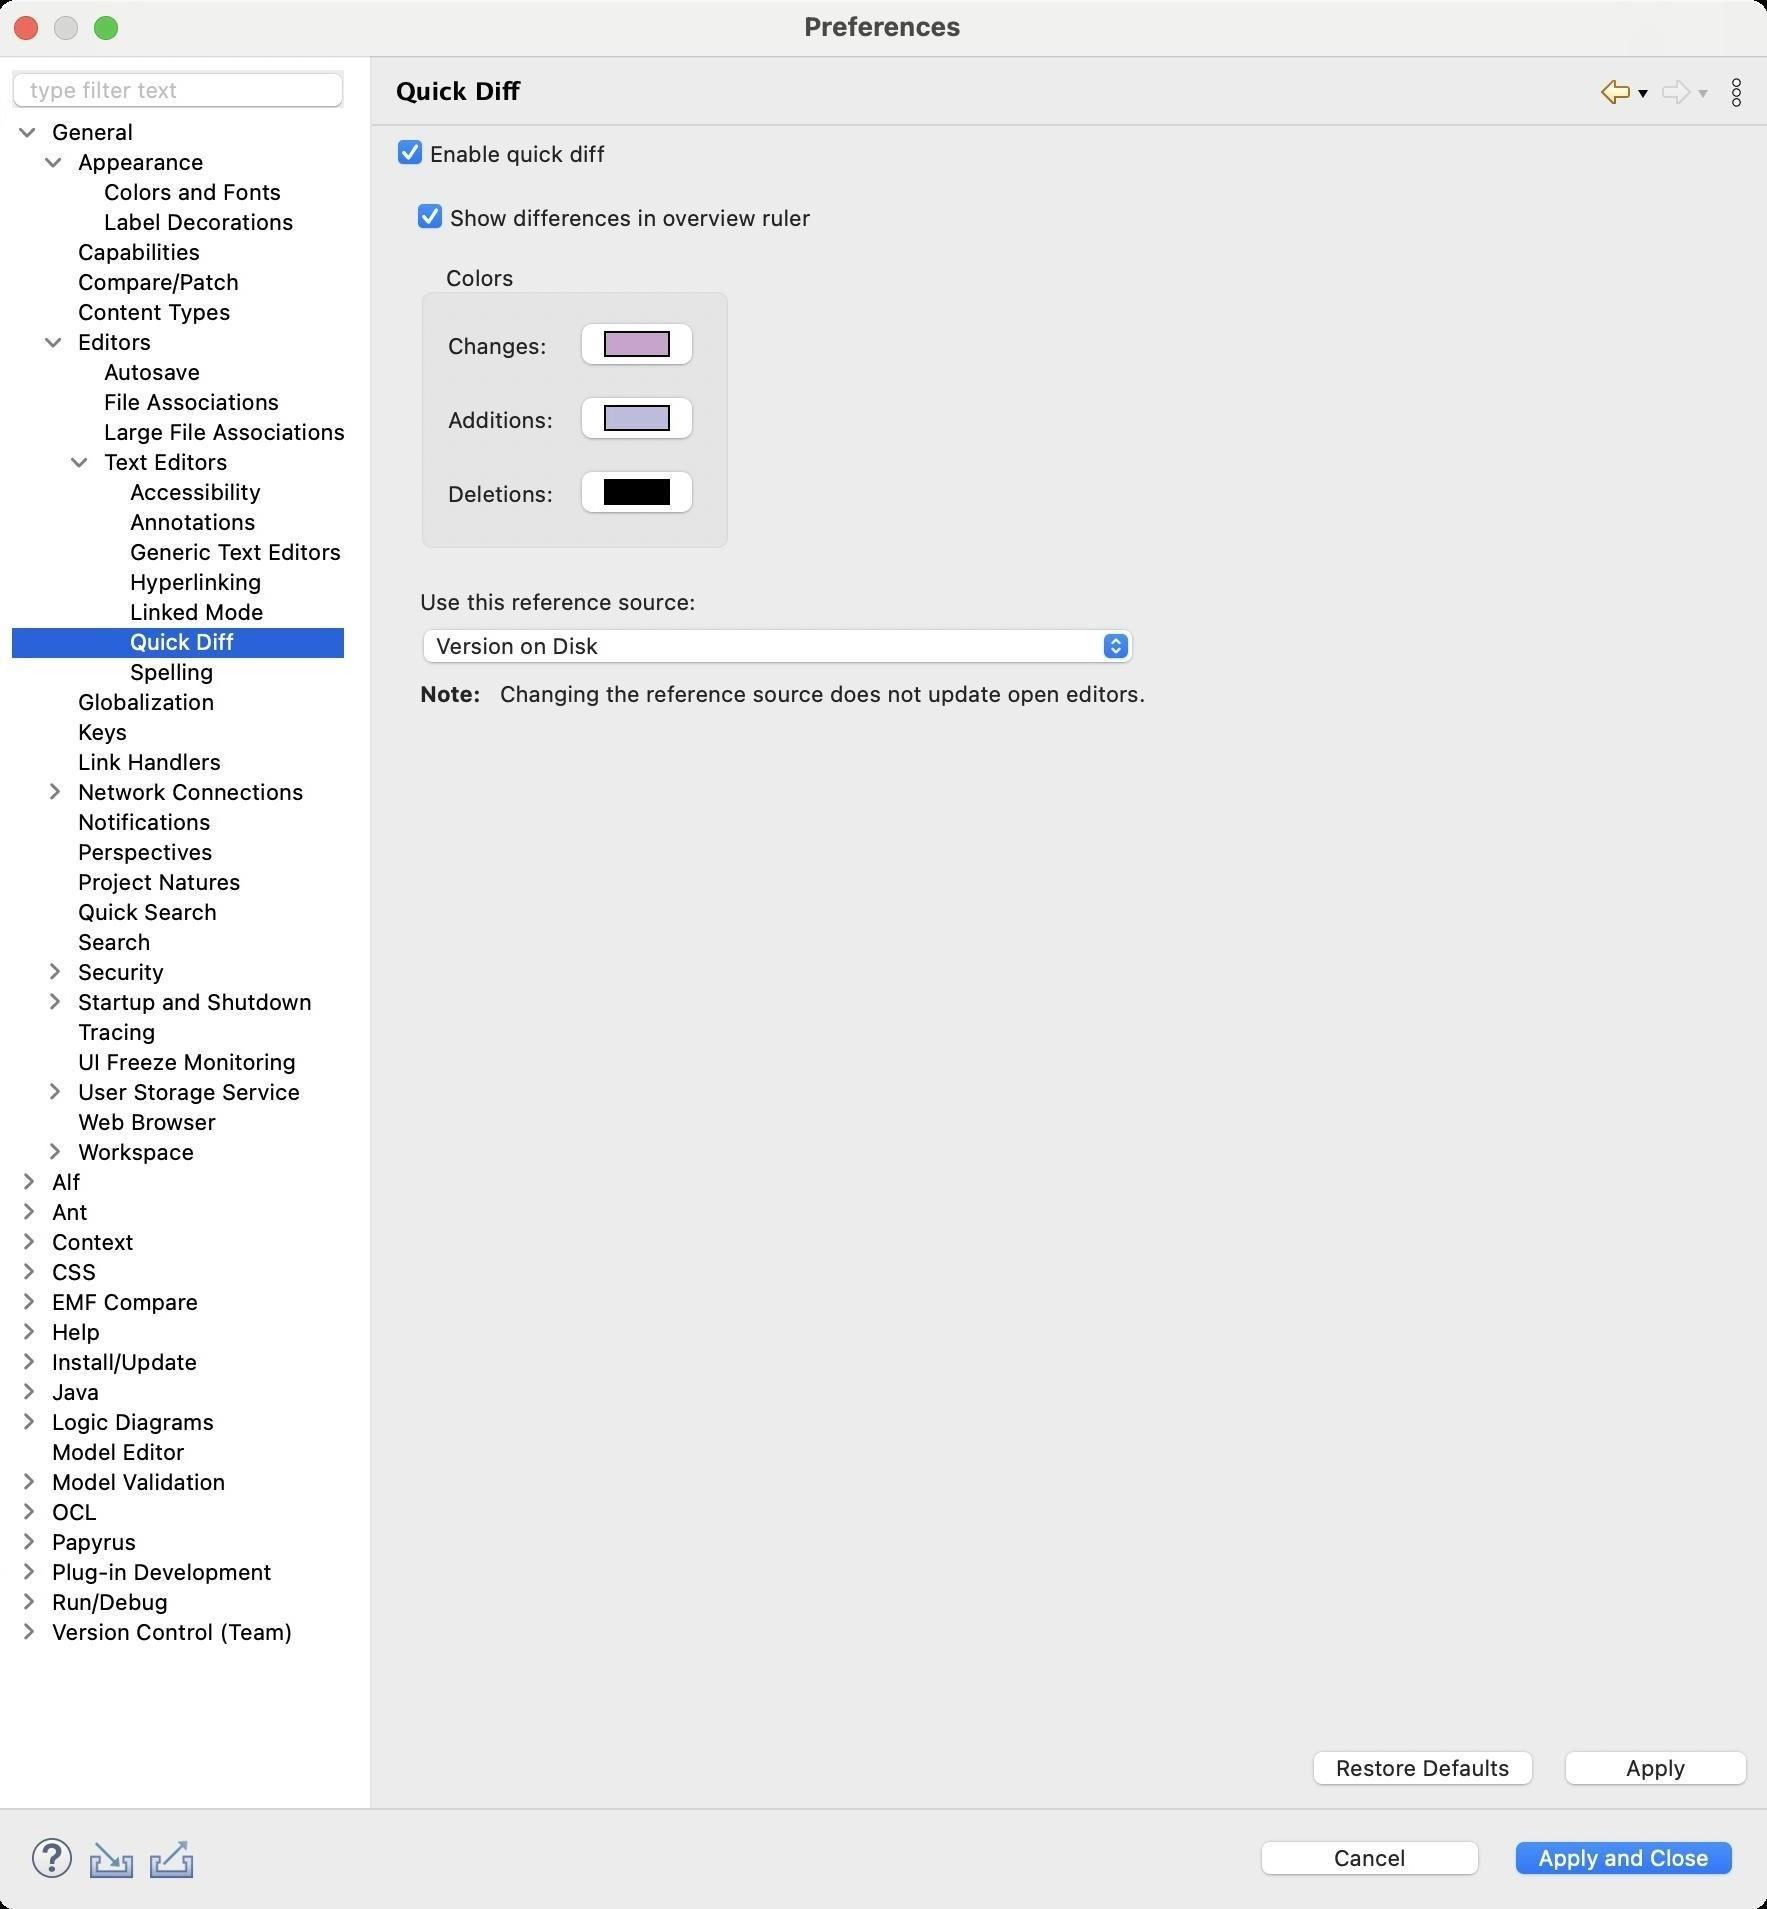
Accessibility tree:
{"name": "Preferences", "role": "AXWindow", "description": null, "role_description": "standard window", "value": null, "position": "480.00;95.00", "size": "885;955", "children": [{"name": "Apply_and_Close", "role": "AXButton", "description": null, "role_description": "button", "value": null, "position": "753.00;917.00", "size": "120;27", "children": []}, {"name": "Cancel", "role": "AXButton", "description": null, "role_description": "button", "value": null, "position": "626.00;917.00", "size": "120;27", "children": []}, {"name": null, "role": "AXToolbar", "description": null, "role_description": "toolbar", "value": null, "position": "12.00;915.00", "size": "90;30", "children": [{"name": "Help", "role": "AXCheckBox", "description": null, "role_description": "checkbox", "value": 0, "position": "12.00;915.00", "size": "30;30", "children": []}, {"name": "Import", "role": "AXButton", "description": null, "role_description": "button", "value": null, "position": "42.00;915.00", "size": "30;30", "children": []}, {"name": "Export", "role": "AXButton", "description": null, "role_description": "button", "value": null, "position": "72.00;915.00", "size": "30;30", "children": []}]}, {"name": null, "role": "AXScrollArea", "description": null, "role_description": "scroll area", "value": null, "position": "199.00;69.00", "size": "681;830", "children": [{"name": "Apply", "role": "AXButton", "description": null, "role_description": "button", "value": null, "position": "778.00;872.00", "size": "102;27", "children": []}, {"name": "Restore_Defaults", "role": "AXButton", "description": null, "role_description": "button", "value": null, "position": "652.00;872.00", "size": "121;27", "children": []}, {"name": null, "role": "AXStaticText", "description": null, "role_description": "text", "value": "Changing the reference source does not update open editors.", "position": "249.00;340.00", "size": "327;14", "children": []}, {"name": null, "role": "AXStaticText", "description": null, "role_description": "text", "value": "Note:", "position": "209.00;340.00", "size": "35;14", "children": []}, {"name": null, "role": "AXPopUpButton", "description": null, "role_description": "pop up button", "value": "Version on Disk", "position": "209.00;313.00", "size": "362;22", "children": []}, {"name": null, "role": "AXStaticText", "description": null, "role_description": "text", "value": "Use this reference source:", "position": "209.00;294.00", "size": "367;14", "children": []}, {"name": null, "role": "AXStaticText", "description": null, "role_description": "text", "value": "", "position": "199.00;283.00", "size": "377;6", "children": []}, {"name": null, "role": "AXGroup", "description": null, "role_description": "group", "value": null, "position": "209.00;132.00", "size": "159;146", "children": [{"name": "Color_Selector", "role": "AXButton", "description": null, "role_description": "button", "value": null, "position": "285.00;231.00", "size": "69;32", "children": []}, {"name": null, "role": "AXStaticText", "description": null, "role_description": "text", "value": "Deletions:", "position": "223.00;240.00", "size": "57;14", "children": []}, {"name": "Color_Selector", "role": "AXButton", "description": null, "role_description": "button", "value": null, "position": "285.00;194.00", "size": "69;32", "children": []}, {"name": null, "role": "AXStaticText", "description": null, "role_description": "text", "value": "Additions:", "position": "223.00;203.00", "size": "57;14", "children": []}, {"name": "Color_Selector", "role": "AXButton", "description": null, "role_description": "button", "value": null, "position": "285.00;157.00", "size": "69;32", "children": []}, {"name": null, "role": "AXStaticText", "description": null, "role_description": "text", "value": "Changes:", "position": "223.00;166.00", "size": "54;14", "children": []}, {"name": null, "role": "AXStaticText", "description": null, "role_description": "text", "value": "Colors", "position": "220.00;132.00", "size": "42;14", "children": []}]}, {"name": null, "role": "AXStaticText", "description": null, "role_description": "text", "value": "", "position": "209.00;122.00", "size": "367;5", "children": []}, {"name": "Show_differences_in_overview_ruler", "role": "AXCheckBox", "description": null, "role_description": "checkbox", "value": 1, "position": "209.00;101.00", "size": "202;16", "children": []}, {"name": null, "role": "AXStaticText", "description": null, "role_description": "text", "value": "", "position": "199.00;90.00", "size": "377;6", "children": []}, {"name": "Enable_quick_diff", "role": "AXCheckBox", "description": null, "role_description": "checkbox", "value": 1, "position": "199.00;69.00", "size": "109;16", "children": []}]}, {"name": null, "role": "AXToolbar", "description": "", "role_description": "toolbar", "value": null, "position": "798.00;35.00", "size": "82;22", "children": [{"name": "Back_to_Linked_Mode", "role": "AXMenuButton", "description": null, "role_description": "menu button", "value": null, "position": "798.00;35.00", "size": "22;22", "children": []}, {"name": "Forward", "role": "AXMenuButton", "description": null, "role_description": "menu button", "value": null, "position": "828.00;35.00", "size": "22;22", "children": []}, {"name": "Additional_Dialog_Actions", "role": "AXButton", "description": null, "role_description": "button", "value": null, "position": "858.00;35.00", "size": "22;22", "children": []}]}, {"name": null, "role": "AXStaticText", "description": "", "role_description": "text", "value": "Quick Diff", "position": "196.00;35.00", "size": "595;21", "children": []}, {"name": null, "role": "AXSplitter", "description": null, "role_description": "splitter", "value": 180, "position": "180.00;28.00", "size": "5;876", "children": []}, {"name": null, "role": "AXScrollArea", "description": null, "role_description": "scroll area", "value": null, "position": "7.00;59.00", "size": "166;845", "children": [{"name": null, "role": "AXOutline", "description": null, "role_description": "outline", "value": null, "position": "7.00;59.00", "size": "167;845", "children": [{"name": null, "role": "AXRow", "description": null, "role_description": "outline row", "value": null, "position": "7.00;59.00", "size": "167;15", "children": [{"name": null, "role": "AXGroup", "description": null, "role_description": "group", "value": null, "position": "7.00;59.00", "size": "167;15", "children": [{"name": null, "role": "AXDisclosureTriangle", "description": null, "role_description": "disclosure triangle", "value": 1, "position": "9.00;59.00", "size": "12;14", "children": []}, {"name": null, "role": "AXStaticText", "description": null, "role_description": "text", "value": "General", "position": "25.00;59.00", "size": "148;14", "children": []}]}]}, {"name": null, "role": "AXRow", "description": null, "role_description": "outline row", "value": null, "position": "7.00;74.00", "size": "167;15", "children": [{"name": null, "role": "AXGroup", "description": null, "role_description": "group", "value": null, "position": "7.00;74.00", "size": "167;15", "children": [{"name": null, "role": "AXDisclosureTriangle", "description": null, "role_description": "disclosure triangle", "value": 1, "position": "22.00;74.00", "size": "12;14", "children": []}, {"name": null, "role": "AXStaticText", "description": null, "role_description": "text", "value": "Appearance", "position": "38.00;74.00", "size": "135;14", "children": []}]}]}, {"name": null, "role": "AXRow", "description": null, "role_description": "outline row", "value": null, "position": "7.00;89.00", "size": "167;15", "children": [{"name": null, "role": "AXStaticText", "description": null, "role_description": "text", "value": "Colors and Fonts", "position": "51.00;89.00", "size": "122;14", "children": []}]}, {"name": null, "role": "AXRow", "description": null, "role_description": "outline row", "value": null, "position": "7.00;104.00", "size": "167;15", "children": [{"name": null, "role": "AXStaticText", "description": null, "role_description": "text", "value": "Label Decorations", "position": "51.00;104.00", "size": "122;14", "children": []}]}, {"name": null, "role": "AXRow", "description": null, "role_description": "outline row", "value": null, "position": "7.00;119.00", "size": "167;15", "children": [{"name": null, "role": "AXStaticText", "description": null, "role_description": "text", "value": "Capabilities", "position": "38.00;119.00", "size": "135;14", "children": []}]}, {"name": null, "role": "AXRow", "description": null, "role_description": "outline row", "value": null, "position": "7.00;134.00", "size": "167;15", "children": [{"name": null, "role": "AXStaticText", "description": null, "role_description": "text", "value": "Compare/Patch", "position": "38.00;134.00", "size": "135;14", "children": []}]}, {"name": null, "role": "AXRow", "description": null, "role_description": "outline row", "value": null, "position": "7.00;149.00", "size": "167;15", "children": [{"name": null, "role": "AXStaticText", "description": null, "role_description": "text", "value": "Content Types", "position": "38.00;149.00", "size": "135;14", "children": []}]}, {"name": null, "role": "AXRow", "description": null, "role_description": "outline row", "value": null, "position": "7.00;164.00", "size": "167;15", "children": [{"name": null, "role": "AXGroup", "description": null, "role_description": "group", "value": null, "position": "7.00;164.00", "size": "167;15", "children": [{"name": null, "role": "AXDisclosureTriangle", "description": null, "role_description": "disclosure triangle", "value": 1, "position": "22.00;164.00", "size": "12;14", "children": []}, {"name": null, "role": "AXStaticText", "description": null, "role_description": "text", "value": "Editors", "position": "38.00;164.00", "size": "135;14", "children": []}]}]}, {"name": null, "role": "AXRow", "description": null, "role_description": "outline row", "value": null, "position": "7.00;179.00", "size": "167;15", "children": [{"name": null, "role": "AXStaticText", "description": null, "role_description": "text", "value": "Autosave", "position": "51.00;179.00", "size": "122;14", "children": []}]}, {"name": null, "role": "AXRow", "description": null, "role_description": "outline row", "value": null, "position": "7.00;194.00", "size": "167;15", "children": [{"name": null, "role": "AXStaticText", "description": null, "role_description": "text", "value": "File Associations", "position": "51.00;194.00", "size": "122;14", "children": []}]}, {"name": null, "role": "AXRow", "description": null, "role_description": "outline row", "value": null, "position": "7.00;209.00", "size": "167;15", "children": [{"name": null, "role": "AXStaticText", "description": null, "role_description": "text", "value": "Large File Associations", "position": "51.00;209.00", "size": "122;14", "children": []}]}, {"name": null, "role": "AXRow", "description": null, "role_description": "outline row", "value": null, "position": "7.00;224.00", "size": "167;15", "children": [{"name": null, "role": "AXGroup", "description": null, "role_description": "group", "value": null, "position": "7.00;224.00", "size": "167;15", "children": [{"name": null, "role": "AXDisclosureTriangle", "description": null, "role_description": "disclosure triangle", "value": 1, "position": "35.00;224.00", "size": "12;14", "children": []}, {"name": null, "role": "AXStaticText", "description": null, "role_description": "text", "value": "Text Editors", "position": "51.00;224.00", "size": "122;14", "children": []}]}]}, {"name": null, "role": "AXRow", "description": null, "role_description": "outline row", "value": null, "position": "7.00;239.00", "size": "167;15", "children": [{"name": null, "role": "AXStaticText", "description": null, "role_description": "text", "value": "Accessibility", "position": "64.00;239.00", "size": "109;14", "children": []}]}, {"name": null, "role": "AXRow", "description": null, "role_description": "outline row", "value": null, "position": "7.00;254.00", "size": "167;15", "children": [{"name": null, "role": "AXStaticText", "description": null, "role_description": "text", "value": "Annotations", "position": "64.00;254.00", "size": "109;14", "children": []}]}, {"name": null, "role": "AXRow", "description": null, "role_description": "outline row", "value": null, "position": "7.00;269.00", "size": "167;15", "children": [{"name": null, "role": "AXStaticText", "description": null, "role_description": "text", "value": "Generic Text Editors", "position": "64.00;269.00", "size": "109;14", "children": []}]}, {"name": null, "role": "AXRow", "description": null, "role_description": "outline row", "value": null, "position": "7.00;284.00", "size": "167;15", "children": [{"name": null, "role": "AXStaticText", "description": null, "role_description": "text", "value": "Hyperlinking", "position": "64.00;284.00", "size": "109;14", "children": []}]}, {"name": null, "role": "AXRow", "description": null, "role_description": "outline row", "value": null, "position": "7.00;299.00", "size": "167;15", "children": [{"name": null, "role": "AXStaticText", "description": null, "role_description": "text", "value": "Linked Mode", "position": "64.00;299.00", "size": "109;14", "children": []}]}, {"name": null, "role": "AXRow", "description": null, "role_description": "outline row", "value": null, "position": "7.00;314.00", "size": "167;15", "children": [{"name": null, "role": "AXStaticText", "description": null, "role_description": "text", "value": "Quick Diff", "position": "64.00;314.00", "size": "109;14", "children": []}]}, {"name": null, "role": "AXRow", "description": null, "role_description": "outline row", "value": null, "position": "7.00;329.00", "size": "167;15", "children": [{"name": null, "role": "AXStaticText", "description": null, "role_description": "text", "value": "Spelling", "position": "64.00;329.00", "size": "109;14", "children": []}]}, {"name": null, "role": "AXRow", "description": null, "role_description": "outline row", "value": null, "position": "7.00;344.00", "size": "167;15", "children": [{"name": null, "role": "AXStaticText", "description": null, "role_description": "text", "value": "Globalization", "position": "38.00;344.00", "size": "135;14", "children": []}]}, {"name": null, "role": "AXRow", "description": null, "role_description": "outline row", "value": null, "position": "7.00;359.00", "size": "167;15", "children": [{"name": null, "role": "AXStaticText", "description": null, "role_description": "text", "value": "Keys", "position": "38.00;359.00", "size": "135;14", "children": []}]}, {"name": null, "role": "AXRow", "description": null, "role_description": "outline row", "value": null, "position": "7.00;374.00", "size": "167;15", "children": [{"name": null, "role": "AXStaticText", "description": null, "role_description": "text", "value": "Link Handlers", "position": "38.00;374.00", "size": "135;14", "children": []}]}, {"name": null, "role": "AXRow", "description": null, "role_description": "outline row", "value": null, "position": "7.00;389.00", "size": "167;15", "children": [{"name": null, "role": "AXGroup", "description": null, "role_description": "group", "value": null, "position": "7.00;389.00", "size": "167;15", "children": [{"name": null, "role": "AXDisclosureTriangle", "description": null, "role_description": "disclosure triangle", "value": 0, "position": "22.00;389.00", "size": "12;14", "children": []}, {"name": null, "role": "AXStaticText", "description": null, "role_description": "text", "value": "Network Connections", "position": "38.00;389.00", "size": "135;14", "children": []}]}]}, {"name": null, "role": "AXRow", "description": null, "role_description": "outline row", "value": null, "position": "7.00;404.00", "size": "167;15", "children": [{"name": null, "role": "AXStaticText", "description": null, "role_description": "text", "value": "Notifications", "position": "38.00;404.00", "size": "135;14", "children": []}]}, {"name": null, "role": "AXRow", "description": null, "role_description": "outline row", "value": null, "position": "7.00;419.00", "size": "167;15", "children": [{"name": null, "role": "AXStaticText", "description": null, "role_description": "text", "value": "Perspectives", "position": "38.00;419.00", "size": "135;14", "children": []}]}, {"name": null, "role": "AXRow", "description": null, "role_description": "outline row", "value": null, "position": "7.00;434.00", "size": "167;15", "children": [{"name": null, "role": "AXStaticText", "description": null, "role_description": "text", "value": "Project Natures", "position": "38.00;434.00", "size": "135;14", "children": []}]}, {"name": null, "role": "AXRow", "description": null, "role_description": "outline row", "value": null, "position": "7.00;449.00", "size": "167;15", "children": [{"name": null, "role": "AXStaticText", "description": null, "role_description": "text", "value": "Quick Search", "position": "38.00;449.00", "size": "135;14", "children": []}]}, {"name": null, "role": "AXRow", "description": null, "role_description": "outline row", "value": null, "position": "7.00;464.00", "size": "167;15", "children": [{"name": null, "role": "AXStaticText", "description": null, "role_description": "text", "value": "Search", "position": "38.00;464.00", "size": "135;14", "children": []}]}, {"name": null, "role": "AXRow", "description": null, "role_description": "outline row", "value": null, "position": "7.00;479.00", "size": "167;15", "children": [{"name": null, "role": "AXGroup", "description": null, "role_description": "group", "value": null, "position": "7.00;479.00", "size": "167;15", "children": [{"name": null, "role": "AXDisclosureTriangle", "description": null, "role_description": "disclosure triangle", "value": 0, "position": "22.00;479.00", "size": "12;14", "children": []}, {"name": null, "role": "AXStaticText", "description": null, "role_description": "text", "value": "Security", "position": "38.00;479.00", "size": "135;14", "children": []}]}]}, {"name": null, "role": "AXRow", "description": null, "role_description": "outline row", "value": null, "position": "7.00;494.00", "size": "167;15", "children": [{"name": null, "role": "AXGroup", "description": null, "role_description": "group", "value": null, "position": "7.00;494.00", "size": "167;15", "children": [{"name": null, "role": "AXDisclosureTriangle", "description": null, "role_description": "disclosure triangle", "value": 0, "position": "22.00;494.00", "size": "12;14", "children": []}, {"name": null, "role": "AXStaticText", "description": null, "role_description": "text", "value": "Startup and Shutdown", "position": "38.00;494.00", "size": "135;14", "children": []}]}]}, {"name": null, "role": "AXRow", "description": null, "role_description": "outline row", "value": null, "position": "7.00;509.00", "size": "167;15", "children": [{"name": null, "role": "AXStaticText", "description": null, "role_description": "text", "value": "Tracing", "position": "38.00;509.00", "size": "135;14", "children": []}]}, {"name": null, "role": "AXRow", "description": null, "role_description": "outline row", "value": null, "position": "7.00;524.00", "size": "167;15", "children": [{"name": null, "role": "AXStaticText", "description": null, "role_description": "text", "value": "UI Freeze Monitoring", "position": "38.00;524.00", "size": "135;14", "children": []}]}, {"name": null, "role": "AXRow", "description": null, "role_description": "outline row", "value": null, "position": "7.00;539.00", "size": "167;15", "children": [{"name": null, "role": "AXGroup", "description": null, "role_description": "group", "value": null, "position": "7.00;539.00", "size": "167;15", "children": [{"name": null, "role": "AXDisclosureTriangle", "description": null, "role_description": "disclosure triangle", "value": 0, "position": "22.00;539.00", "size": "12;14", "children": []}, {"name": null, "role": "AXStaticText", "description": null, "role_description": "text", "value": "User Storage Service", "position": "38.00;539.00", "size": "135;14", "children": []}]}]}, {"name": null, "role": "AXRow", "description": null, "role_description": "outline row", "value": null, "position": "7.00;554.00", "size": "167;15", "children": [{"name": null, "role": "AXStaticText", "description": null, "role_description": "text", "value": "Web Browser", "position": "38.00;554.00", "size": "135;14", "children": []}]}, {"name": null, "role": "AXRow", "description": null, "role_description": "outline row", "value": null, "position": "7.00;569.00", "size": "167;15", "children": [{"name": null, "role": "AXGroup", "description": null, "role_description": "group", "value": null, "position": "7.00;569.00", "size": "167;15", "children": [{"name": null, "role": "AXDisclosureTriangle", "description": null, "role_description": "disclosure triangle", "value": 0, "position": "22.00;569.00", "size": "12;14", "children": []}, {"name": null, "role": "AXStaticText", "description": null, "role_description": "text", "value": "Workspace", "position": "38.00;569.00", "size": "135;14", "children": []}]}]}, {"name": null, "role": "AXRow", "description": null, "role_description": "outline row", "value": null, "position": "7.00;584.00", "size": "167;15", "children": [{"name": null, "role": "AXGroup", "description": null, "role_description": "group", "value": null, "position": "7.00;584.00", "size": "167;15", "children": [{"name": null, "role": "AXDisclosureTriangle", "description": null, "role_description": "disclosure triangle", "value": 0, "position": "9.00;584.00", "size": "12;14", "children": []}, {"name": null, "role": "AXStaticText", "description": null, "role_description": "text", "value": "Alf", "position": "25.00;584.00", "size": "148;14", "children": []}]}]}, {"name": null, "role": "AXRow", "description": null, "role_description": "outline row", "value": null, "position": "7.00;599.00", "size": "167;15", "children": [{"name": null, "role": "AXGroup", "description": null, "role_description": "group", "value": null, "position": "7.00;599.00", "size": "167;15", "children": [{"name": null, "role": "AXDisclosureTriangle", "description": null, "role_description": "disclosure triangle", "value": 0, "position": "9.00;599.00", "size": "12;14", "children": []}, {"name": null, "role": "AXStaticText", "description": null, "role_description": "text", "value": "Ant", "position": "25.00;599.00", "size": "148;14", "children": []}]}]}, {"name": null, "role": "AXRow", "description": null, "role_description": "outline row", "value": null, "position": "7.00;614.00", "size": "167;15", "children": [{"name": null, "role": "AXGroup", "description": null, "role_description": "group", "value": null, "position": "7.00;614.00", "size": "167;15", "children": [{"name": null, "role": "AXDisclosureTriangle", "description": null, "role_description": "disclosure triangle", "value": 0, "position": "9.00;614.00", "size": "12;14", "children": []}, {"name": null, "role": "AXStaticText", "description": null, "role_description": "text", "value": "Context", "position": "25.00;614.00", "size": "148;14", "children": []}]}]}, {"name": null, "role": "AXRow", "description": null, "role_description": "outline row", "value": null, "position": "7.00;629.00", "size": "167;15", "children": [{"name": null, "role": "AXGroup", "description": null, "role_description": "group", "value": null, "position": "7.00;629.00", "size": "167;15", "children": [{"name": null, "role": "AXDisclosureTriangle", "description": null, "role_description": "disclosure triangle", "value": 0, "position": "9.00;629.00", "size": "12;14", "children": []}, {"name": null, "role": "AXStaticText", "description": null, "role_description": "text", "value": "CSS", "position": "25.00;629.00", "size": "148;14", "children": []}]}]}, {"name": null, "role": "AXRow", "description": null, "role_description": "outline row", "value": null, "position": "7.00;644.00", "size": "167;15", "children": [{"name": null, "role": "AXGroup", "description": null, "role_description": "group", "value": null, "position": "7.00;644.00", "size": "167;15", "children": [{"name": null, "role": "AXDisclosureTriangle", "description": null, "role_description": "disclosure triangle", "value": 0, "position": "9.00;644.00", "size": "12;14", "children": []}, {"name": null, "role": "AXStaticText", "description": null, "role_description": "text", "value": "EMF Compare", "position": "25.00;644.00", "size": "148;14", "children": []}]}]}, {"name": null, "role": "AXRow", "description": null, "role_description": "outline row", "value": null, "position": "7.00;659.00", "size": "167;15", "children": [{"name": null, "role": "AXGroup", "description": null, "role_description": "group", "value": null, "position": "7.00;659.00", "size": "167;15", "children": [{"name": null, "role": "AXDisclosureTriangle", "description": null, "role_description": "disclosure triangle", "value": 0, "position": "9.00;659.00", "size": "12;14", "children": []}, {"name": null, "role": "AXStaticText", "description": null, "role_description": "text", "value": "Help", "position": "25.00;659.00", "size": "148;14", "children": []}]}]}, {"name": null, "role": "AXRow", "description": null, "role_description": "outline row", "value": null, "position": "7.00;674.00", "size": "167;15", "children": [{"name": null, "role": "AXGroup", "description": null, "role_description": "group", "value": null, "position": "7.00;674.00", "size": "167;15", "children": [{"name": null, "role": "AXDisclosureTriangle", "description": null, "role_description": "disclosure triangle", "value": 0, "position": "9.00;674.00", "size": "12;14", "children": []}, {"name": null, "role": "AXStaticText", "description": null, "role_description": "text", "value": "Install/Update", "position": "25.00;674.00", "size": "148;14", "children": []}]}]}, {"name": null, "role": "AXRow", "description": null, "role_description": "outline row", "value": null, "position": "7.00;689.00", "size": "167;15", "children": [{"name": null, "role": "AXGroup", "description": null, "role_description": "group", "value": null, "position": "7.00;689.00", "size": "167;15", "children": [{"name": null, "role": "AXDisclosureTriangle", "description": null, "role_description": "disclosure triangle", "value": 0, "position": "9.00;689.00", "size": "12;14", "children": []}, {"name": null, "role": "AXStaticText", "description": null, "role_description": "text", "value": "Java", "position": "25.00;689.00", "size": "148;14", "children": []}]}]}, {"name": null, "role": "AXRow", "description": null, "role_description": "outline row", "value": null, "position": "7.00;704.00", "size": "167;15", "children": [{"name": null, "role": "AXGroup", "description": null, "role_description": "group", "value": null, "position": "7.00;704.00", "size": "167;15", "children": [{"name": null, "role": "AXDisclosureTriangle", "description": null, "role_description": "disclosure triangle", "value": 0, "position": "9.00;704.00", "size": "12;14", "children": []}, {"name": null, "role": "AXStaticText", "description": null, "role_description": "text", "value": "Logic Diagrams", "position": "25.00;704.00", "size": "148;14", "children": []}]}]}, {"name": null, "role": "AXRow", "description": null, "role_description": "outline row", "value": null, "position": "7.00;719.00", "size": "167;15", "children": [{"name": null, "role": "AXStaticText", "description": null, "role_description": "text", "value": "Model Editor", "position": "25.00;719.00", "size": "148;14", "children": []}]}, {"name": null, "role": "AXRow", "description": null, "role_description": "outline row", "value": null, "position": "7.00;734.00", "size": "167;15", "children": [{"name": null, "role": "AXGroup", "description": null, "role_description": "group", "value": null, "position": "7.00;734.00", "size": "167;15", "children": [{"name": null, "role": "AXDisclosureTriangle", "description": null, "role_description": "disclosure triangle", "value": 0, "position": "9.00;734.00", "size": "12;14", "children": []}, {"name": null, "role": "AXStaticText", "description": null, "role_description": "text", "value": "Model Validation", "position": "25.00;734.00", "size": "148;14", "children": []}]}]}, {"name": null, "role": "AXRow", "description": null, "role_description": "outline row", "value": null, "position": "7.00;749.00", "size": "167;15", "children": [{"name": null, "role": "AXGroup", "description": null, "role_description": "group", "value": null, "position": "7.00;749.00", "size": "167;15", "children": [{"name": null, "role": "AXDisclosureTriangle", "description": null, "role_description": "disclosure triangle", "value": 0, "position": "9.00;749.00", "size": "12;14", "children": []}, {"name": null, "role": "AXStaticText", "description": null, "role_description": "text", "value": "OCL", "position": "25.00;749.00", "size": "148;14", "children": []}]}]}, {"name": null, "role": "AXRow", "description": null, "role_description": "outline row", "value": null, "position": "7.00;764.00", "size": "167;15", "children": [{"name": null, "role": "AXGroup", "description": null, "role_description": "group", "value": null, "position": "7.00;764.00", "size": "167;15", "children": [{"name": null, "role": "AXDisclosureTriangle", "description": null, "role_description": "disclosure triangle", "value": 0, "position": "9.00;764.00", "size": "12;14", "children": []}, {"name": null, "role": "AXStaticText", "description": null, "role_description": "text", "value": "Papyrus", "position": "25.00;764.00", "size": "148;14", "children": []}]}]}, {"name": null, "role": "AXRow", "description": null, "role_description": "outline row", "value": null, "position": "7.00;779.00", "size": "167;15", "children": [{"name": null, "role": "AXGroup", "description": null, "role_description": "group", "value": null, "position": "7.00;779.00", "size": "167;15", "children": [{"name": null, "role": "AXDisclosureTriangle", "description": null, "role_description": "disclosure triangle", "value": 0, "position": "9.00;779.00", "size": "12;14", "children": []}, {"name": null, "role": "AXStaticText", "description": null, "role_description": "text", "value": "Plug-in Development", "position": "25.00;779.00", "size": "148;14", "children": []}]}]}, {"name": null, "role": "AXRow", "description": null, "role_description": "outline row", "value": null, "position": "7.00;794.00", "size": "167;15", "children": [{"name": null, "role": "AXGroup", "description": null, "role_description": "group", "value": null, "position": "7.00;794.00", "size": "167;15", "children": [{"name": null, "role": "AXDisclosureTriangle", "description": null, "role_description": "disclosure triangle", "value": 0, "position": "9.00;794.00", "size": "12;14", "children": []}, {"name": null, "role": "AXStaticText", "description": null, "role_description": "text", "value": "Run/Debug", "position": "25.00;794.00", "size": "148;14", "children": []}]}]}, {"name": null, "role": "AXRow", "description": null, "role_description": "outline row", "value": null, "position": "7.00;809.00", "size": "167;15", "children": [{"name": null, "role": "AXGroup", "description": null, "role_description": "group", "value": null, "position": "7.00;809.00", "size": "167;15", "children": [{"name": null, "role": "AXDisclosureTriangle", "description": null, "role_description": "disclosure triangle", "value": 0, "position": "9.00;809.00", "size": "12;14", "children": []}, {"name": null, "role": "AXStaticText", "description": null, "role_description": "text", "value": "Version Control (Team)", "position": "25.00;809.00", "size": "148;14", "children": []}]}]}, {"name": null, "role": "AXColumn", "description": null, "role_description": "column", "value": null, "position": "7.00;59.00", "size": "167;845", "children": []}]}, {"name": null, "role": "AXScrollBar", "description": null, "role_description": "scroll bar", "value": 0.0, "position": "7.00;888.00", "size": "166;16", "children": [{"name": null, "role": "AXValueIndicator", "description": null, "role_description": "value indicator", "value": 0.0, "position": "8.00;892.00", "size": "163;12", "children": []}, {"name": null, "role": "AXButton", "description": null, "role_description": "increment arrow button", "value": null, "position": "7.00;888.00", "size": "0;0", "children": []}, {"name": null, "role": "AXButton", "description": null, "role_description": "decrement arrow button", "value": null, "position": "7.00;888.00", "size": "0;0", "children": []}, {"name": null, "role": "AXButton", "description": null, "role_description": "increment page button", "value": null, "position": "171.50;892.00", "size": "2;12", "children": []}, {"name": null, "role": "AXButton", "description": null, "role_description": "decrement page button", "value": null, "position": "7.00;892.00", "size": "1;12", "children": []}]}]}, {"name": "type_filter_text", "role": "AXTextField", "description": null, "role_description": "search text field", "value": "", "position": "7.00;35.00", "size": "166;19", "children": []}, {"name": null, "role": "AXButton", "description": null, "role_description": "close button", "value": null, "position": "7.00;6.00", "size": "14;16", "children": []}, {"name": null, "role": "AXButton", "description": null, "role_description": "zoom button", "value": null, "position": "47.00;6.00", "size": "14;16", "children": [{"name": null, "role": "AXGroup", "description": null, "role_description": "group", "value": null, "position": "47.00;6.00", "size": "14;16", "children": [{"name": null, "role": "AXGroup", "description": null, "role_description": "group", "value": null, "position": "47.00;6.00", "size": "14;16", "children": []}]}]}, {"name": null, "role": "AXButton", "description": null, "role_description": "minimize button", "value": null, "position": "27.00;6.00", "size": "14;16", "children": []}, {"name": null, "role": "AXStaticText", "description": null, "role_description": "text", "value": "Preferences", "position": "401.00;5.00", "size": "83;16", "children": []}]}